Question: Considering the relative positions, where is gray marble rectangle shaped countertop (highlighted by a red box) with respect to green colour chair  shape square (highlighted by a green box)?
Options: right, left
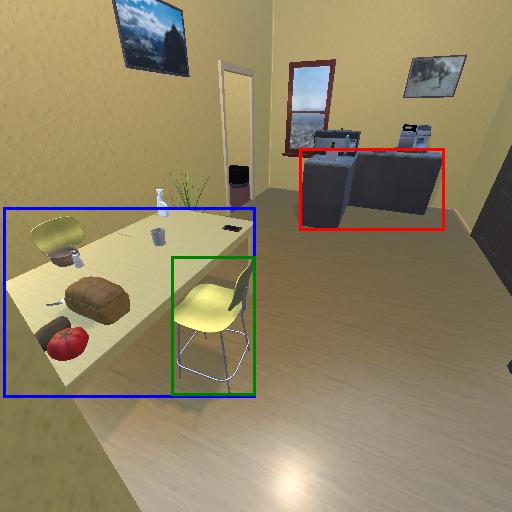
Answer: right